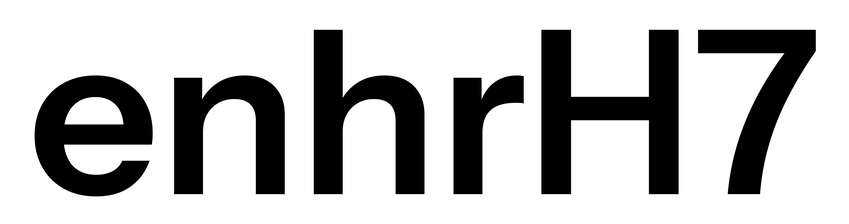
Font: InstrumentSans_SemiBold